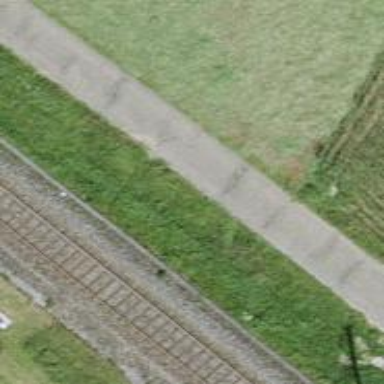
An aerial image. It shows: Agricultural track with grade1 surface. Only agricultural vehicles are allowed on this track.